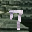
Label: 7